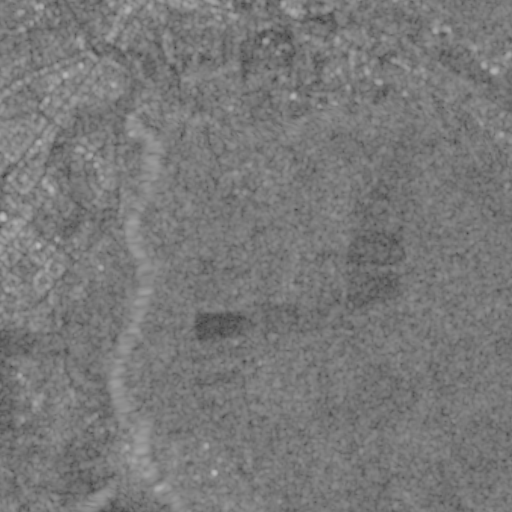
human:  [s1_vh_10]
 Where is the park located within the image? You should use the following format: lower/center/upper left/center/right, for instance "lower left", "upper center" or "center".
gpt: The park is located in the upper left of the image.
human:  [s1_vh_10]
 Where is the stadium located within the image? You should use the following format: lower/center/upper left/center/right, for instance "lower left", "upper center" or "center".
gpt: The stadium is located in the upper center of the image.
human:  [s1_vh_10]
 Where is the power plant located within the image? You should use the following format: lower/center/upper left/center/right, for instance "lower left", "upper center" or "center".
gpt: There is no power plant in the image.

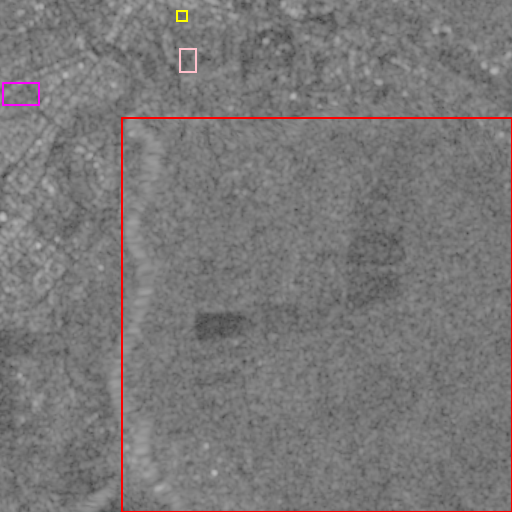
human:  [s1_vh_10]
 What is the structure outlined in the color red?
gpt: The structure outlined in red is a crop field.
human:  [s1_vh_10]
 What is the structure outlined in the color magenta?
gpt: The structure outlined in magenta is a park.
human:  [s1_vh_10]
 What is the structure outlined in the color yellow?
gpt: The structure outlined in yellow is a parking lot.
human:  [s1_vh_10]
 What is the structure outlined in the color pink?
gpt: The structure outlined in pink is a stadium.
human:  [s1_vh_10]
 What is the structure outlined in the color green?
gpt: There is no green outline.